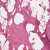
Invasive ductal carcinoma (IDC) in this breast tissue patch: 0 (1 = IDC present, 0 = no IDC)